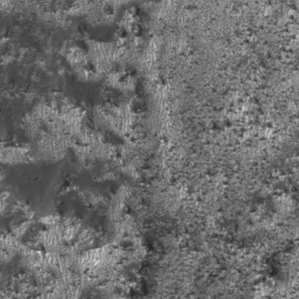
Label: frost